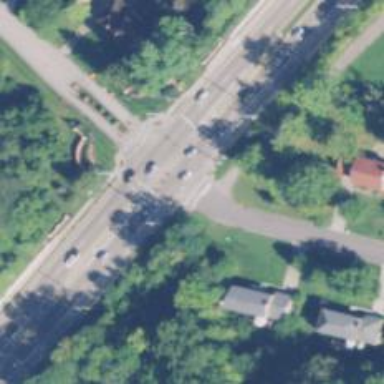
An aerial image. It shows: Zebra crossing on the road.